Question: I wish to not USE jQuery mobile; I kinda can't stand it.
But I need to create a a mobile friendly; mobile first, simple Switch toggle button.

Nothing fancy just like the above; I'd likely go in and just add my green.
Any good alternatives for mobile? jQuery latest wont work; unfortunately, and I really don't want to work with crazy weird API. Ideally just plain JS.
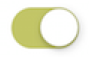
Answer: I wrote small plan js switch .. in case you want custom css and require to handle event on toggle.. hope its help
'''
onload = function() {
document.getElementById("switch").addEventListener("click", toggle, false);
};
function toggle()
{
var sw = document.getElementById("switch");
var v = sw.style.cssFloat;
if( v=='right')
sw.style.cssFloat ="left";
else
sw.style.cssFloat = "right";
}
'''
<URL>